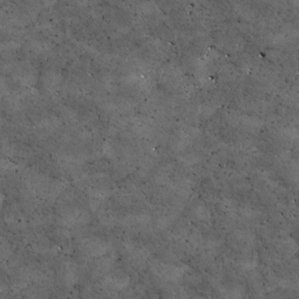
Label: non_frost